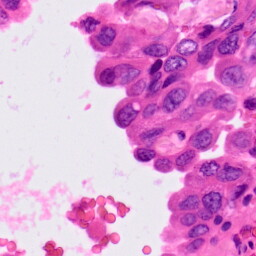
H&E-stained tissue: Lung